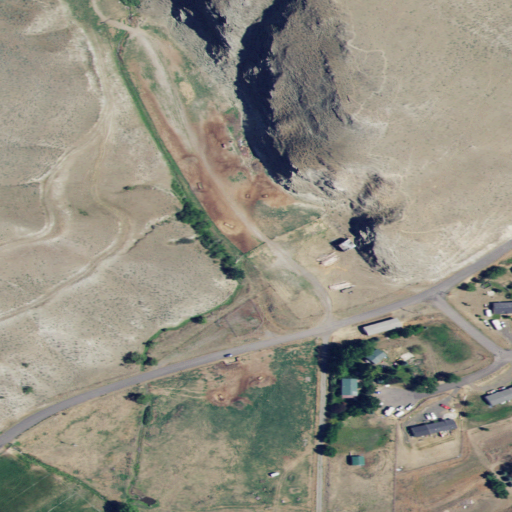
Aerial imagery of valley in Idaho named Alvin Gulch containing grassland, open development, shrub, low intensity development, and pasture